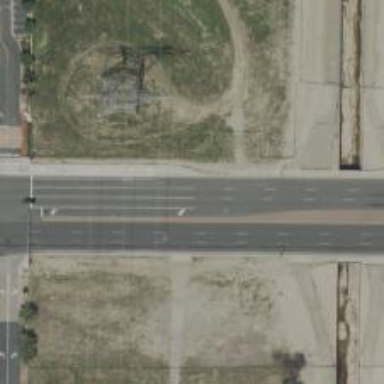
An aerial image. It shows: Primary highway with separate asphalt sidewalks.